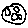
Label: moon